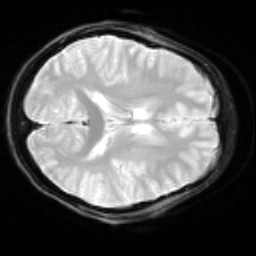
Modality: inplaneT2
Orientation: axial
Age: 22
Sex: female